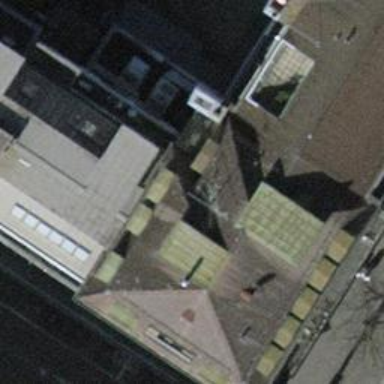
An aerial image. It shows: Educational institution office.